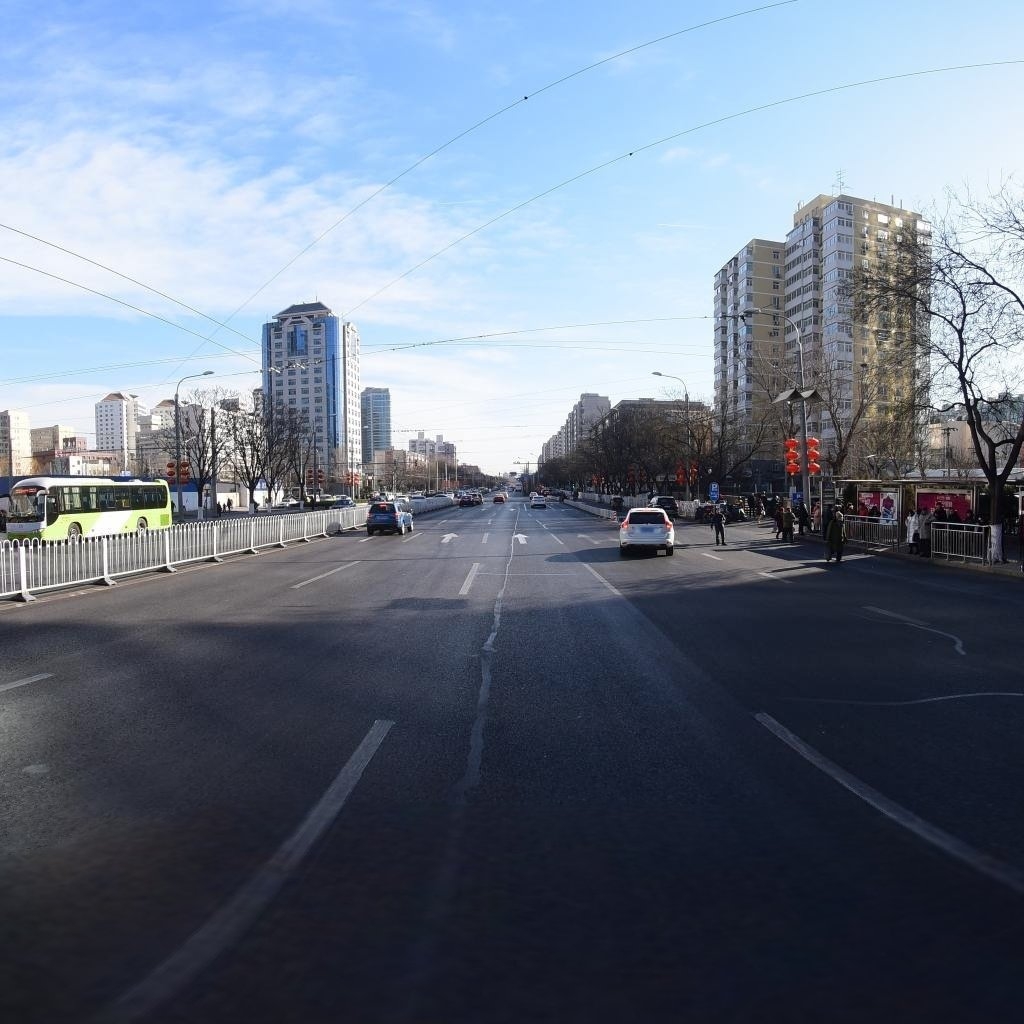
Region: Dongcheng
Road damage annotations: longitudinal patch, transverse patch, longitudinal patch, transverse patch